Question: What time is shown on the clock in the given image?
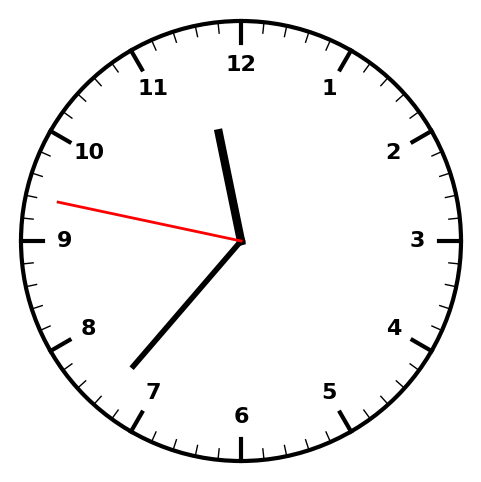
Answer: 11:36:47